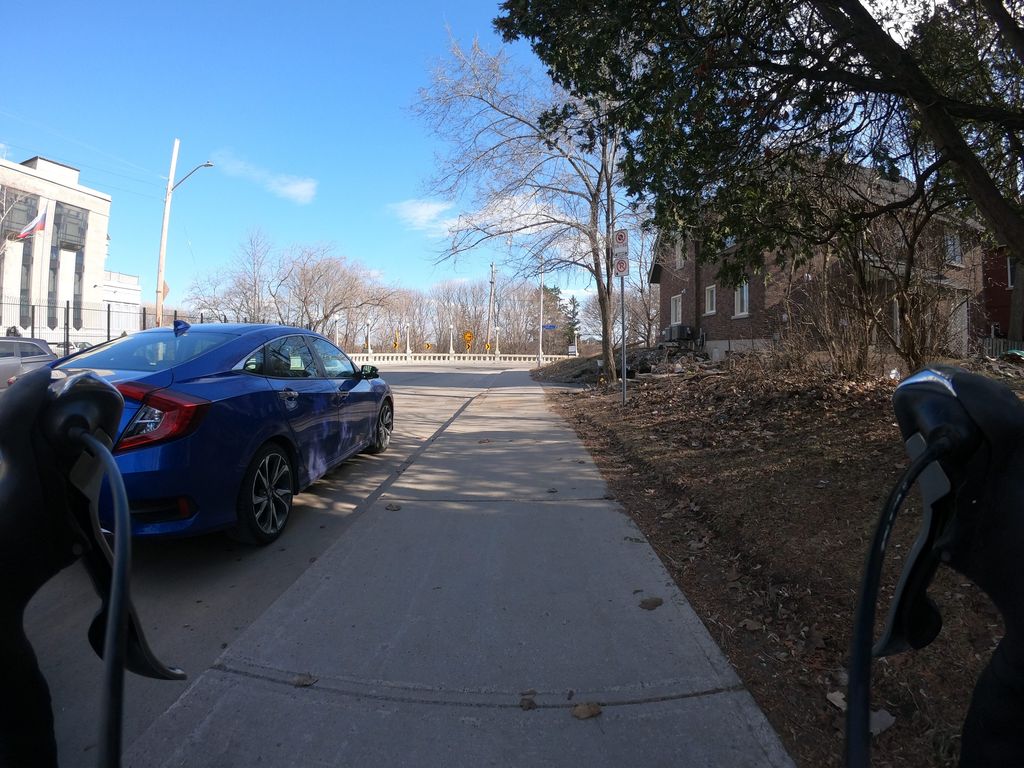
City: ottawa-gatineau